Question: I have searched on a lot of pages but I cannot find a solution to my problem except in reverse order. I have simplified what I do, but I have a query that comes looking for information in my data sheet. Here there are 3 columns, the date, the amount and the source.

I would like, with a query function, to be able to make different columns which counts the information of column C based on the values of its cells per month, like this
<URL>
I'm okay with the start of the formula
'''
=QUERY(A2:C,"select month(A)+1, sum(B), count(C) where A is not null group by month(A)+1")
'''
But as soon as I try a little different things by putting 2 query together in an arrayformula, obviously the row count doesn't match as some minus are 0 for some sources.
Do you have a solution for what I'm trying to do? Thank you in advance :)
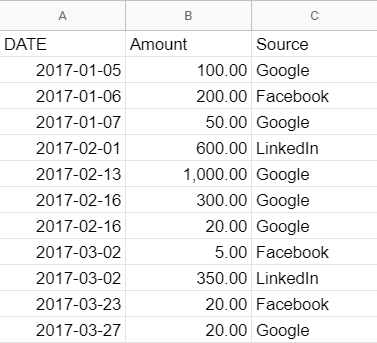
Answer: try:
'''
=INDEX({
QUERY({MONTH(A2:A), B2:C},
"select Col1,sum(Col2) where Col2 is not null group by Col1 label Col1'month',sum(Col2)'amount'"),
QUERY({MONTH(A2:A), B2:C, C2:C},
"select count(Col3) where Col2 is not null group by Col1 pivot Col4")})
'''
<URL>